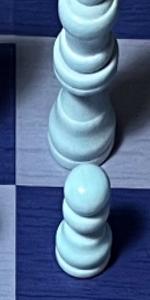
Label: Pawn_White